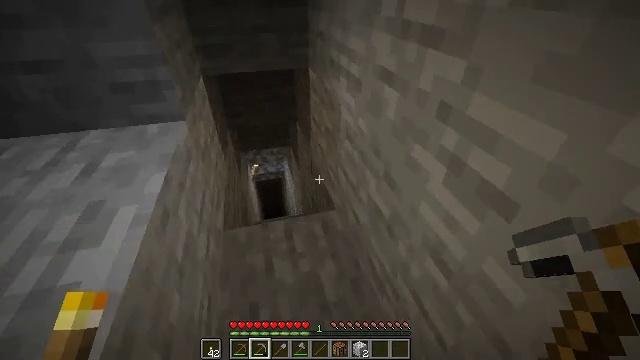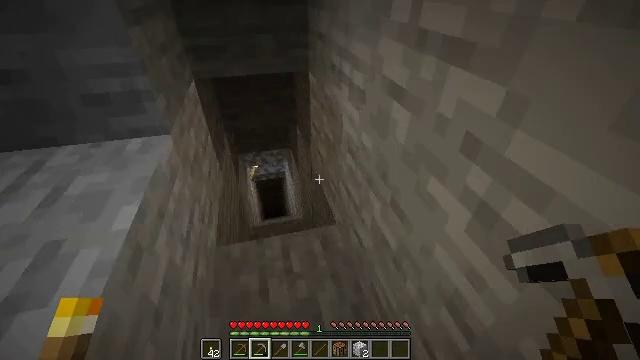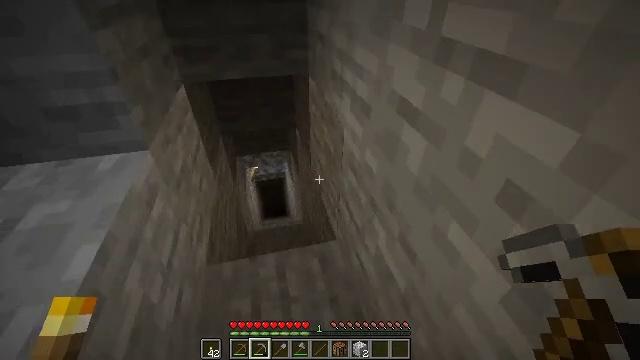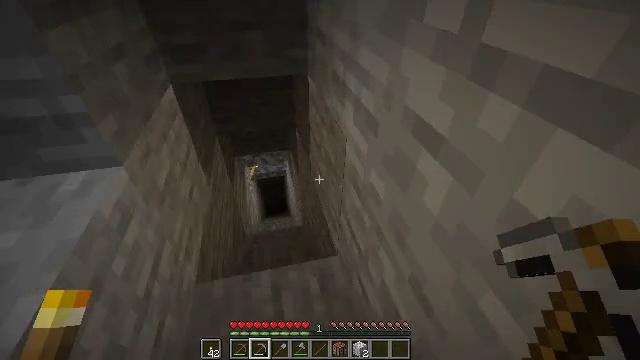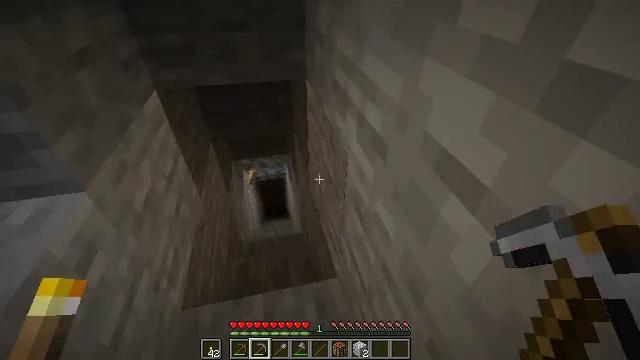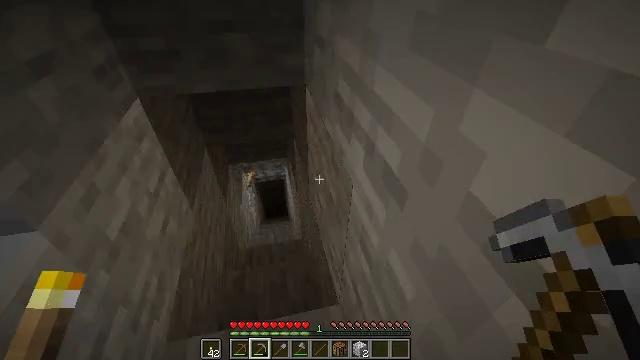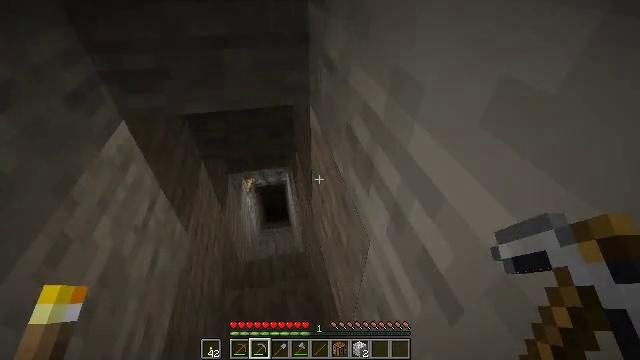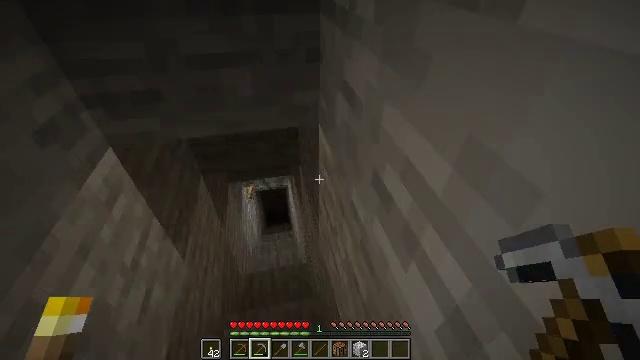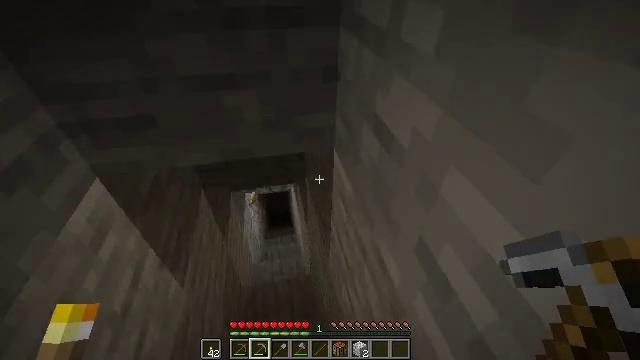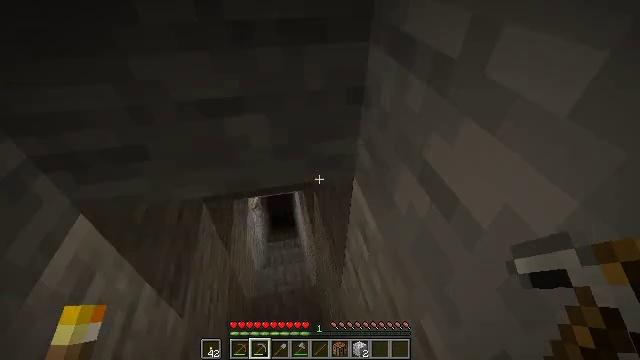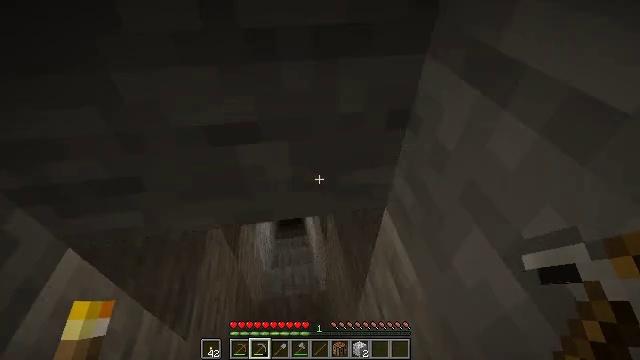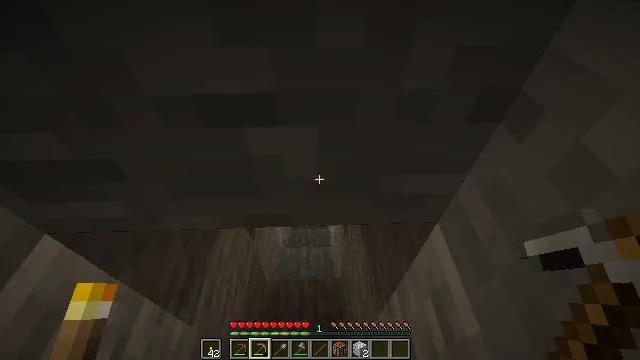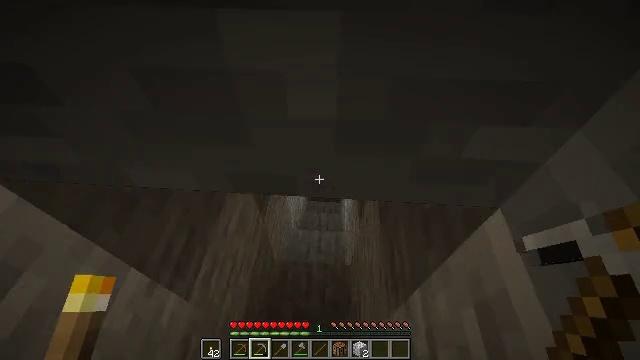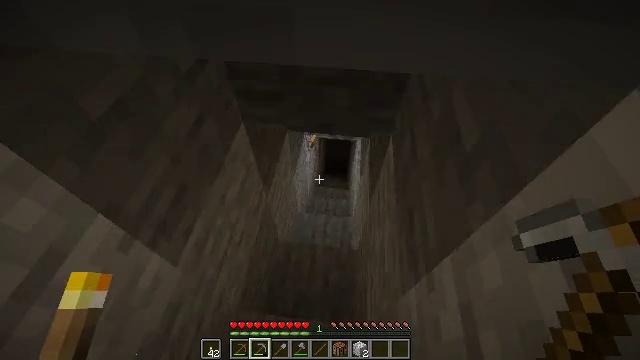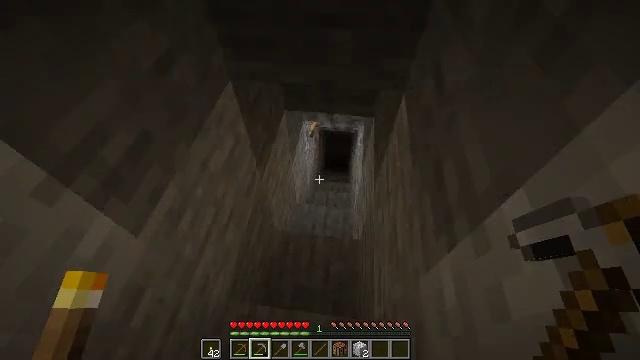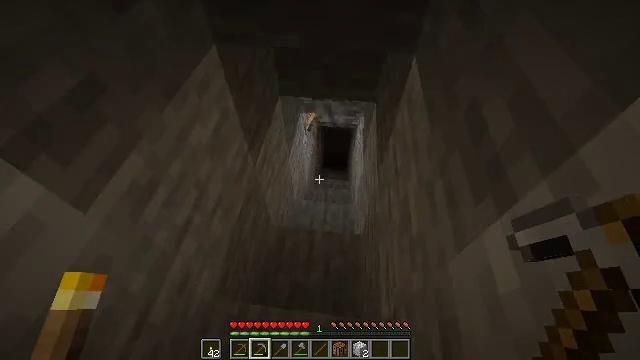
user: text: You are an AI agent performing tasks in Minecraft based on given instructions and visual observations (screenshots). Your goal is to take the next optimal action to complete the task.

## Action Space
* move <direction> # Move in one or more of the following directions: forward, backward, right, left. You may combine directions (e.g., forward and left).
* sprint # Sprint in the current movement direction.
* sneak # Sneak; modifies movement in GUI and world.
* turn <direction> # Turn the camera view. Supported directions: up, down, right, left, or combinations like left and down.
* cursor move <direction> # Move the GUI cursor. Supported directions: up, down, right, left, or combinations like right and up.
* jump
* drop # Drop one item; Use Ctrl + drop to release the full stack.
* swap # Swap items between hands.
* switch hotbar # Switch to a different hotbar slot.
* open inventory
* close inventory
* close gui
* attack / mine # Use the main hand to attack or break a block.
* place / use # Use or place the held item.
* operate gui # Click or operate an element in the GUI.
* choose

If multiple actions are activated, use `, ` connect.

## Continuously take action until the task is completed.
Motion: motion action
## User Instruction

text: Gather stone by using a pickaxe.
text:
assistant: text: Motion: move forward
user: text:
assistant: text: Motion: move forward
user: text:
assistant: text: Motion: move forward, turn down
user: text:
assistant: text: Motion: move forward
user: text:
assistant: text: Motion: move forward
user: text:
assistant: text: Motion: move forward
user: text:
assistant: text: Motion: move forward
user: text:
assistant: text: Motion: move forward
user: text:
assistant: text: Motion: move forward
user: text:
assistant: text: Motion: move forward, turn left and down
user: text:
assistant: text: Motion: move forward, turn left and down
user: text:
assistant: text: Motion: move forward, turn left and down
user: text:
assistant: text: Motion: move forward, turn left and down
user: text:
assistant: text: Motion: move forward
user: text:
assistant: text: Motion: move forward
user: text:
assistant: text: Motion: move forward
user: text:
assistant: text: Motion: move forward
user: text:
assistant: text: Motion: move forward
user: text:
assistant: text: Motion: move forward
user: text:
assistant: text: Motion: move forward
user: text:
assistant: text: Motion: move forward
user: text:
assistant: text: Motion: move forward
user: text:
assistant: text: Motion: move forward
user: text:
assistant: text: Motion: move forward
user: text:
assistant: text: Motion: move forward
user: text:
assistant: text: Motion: move forward
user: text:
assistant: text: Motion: move forward, turn right
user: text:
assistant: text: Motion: move forward, turn right
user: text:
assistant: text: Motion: move forward, turn right
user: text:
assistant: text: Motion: move forward, turn right